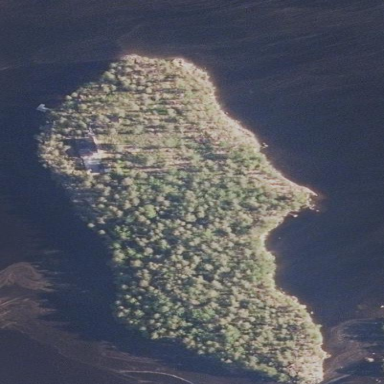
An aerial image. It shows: Island.